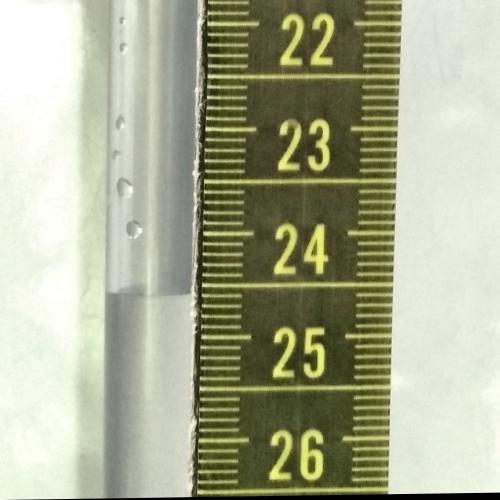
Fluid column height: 24.6 cm